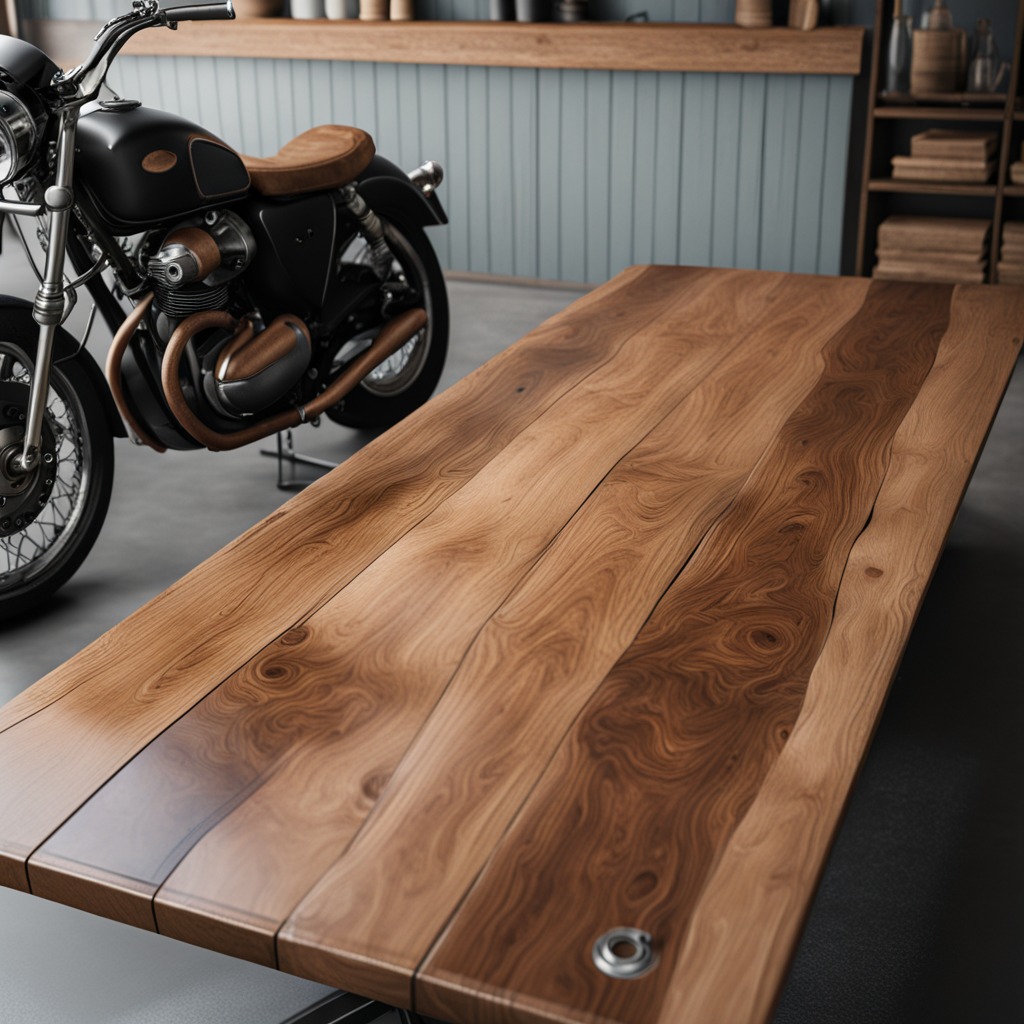
A flat metal washer is lying on the oil-spilled wooden table in a vintage motorcycle garage.